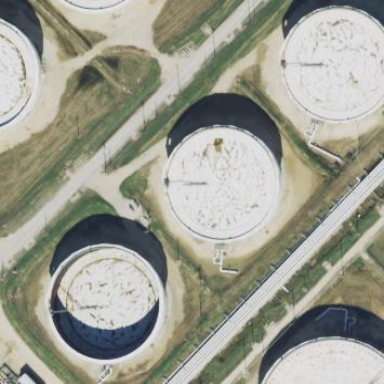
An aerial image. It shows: Building with storage tank.